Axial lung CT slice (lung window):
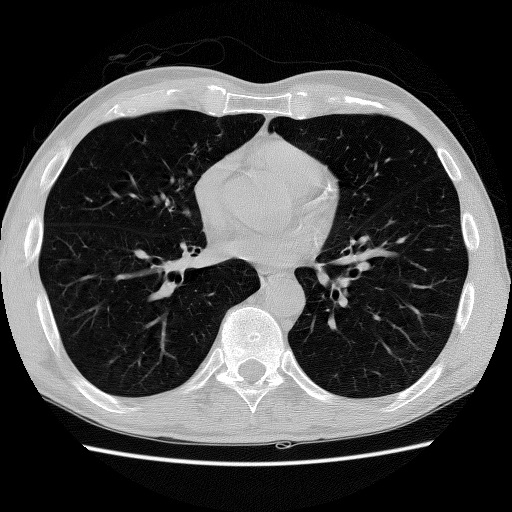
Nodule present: no